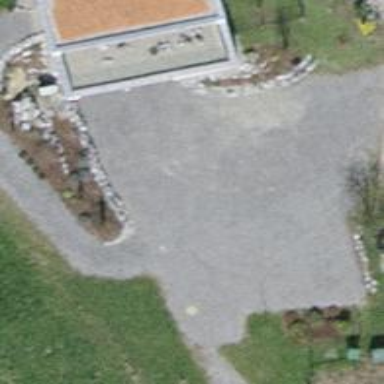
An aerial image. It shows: Paved driveway road for service purposes.